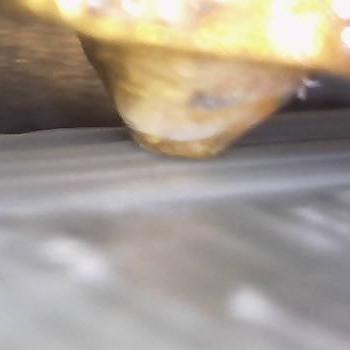
Flow rate: 112%